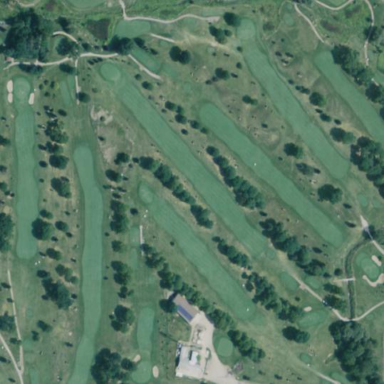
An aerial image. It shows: Golf course surrounded by greenery.